A bearing vibration time series has been folded into this square grayscale image, one row per segment of consecutive samples. Diagnose the bearing from this image, choosing from: normal, inner_race, outer_race, ball.
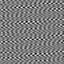
Answer: outer_race